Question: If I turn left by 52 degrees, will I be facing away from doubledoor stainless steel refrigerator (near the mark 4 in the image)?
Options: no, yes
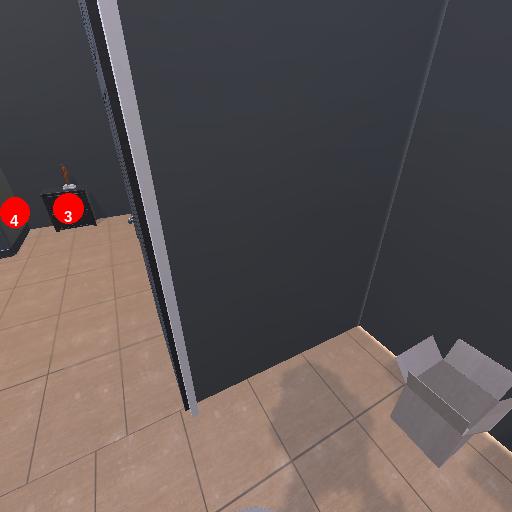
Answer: no